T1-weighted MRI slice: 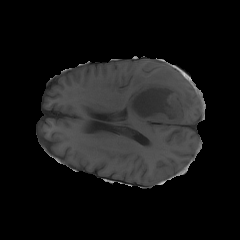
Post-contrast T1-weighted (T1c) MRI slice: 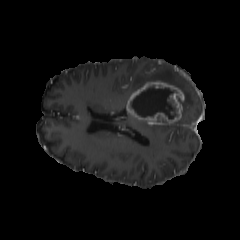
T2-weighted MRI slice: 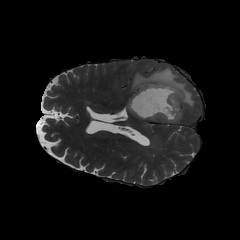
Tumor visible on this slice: yes